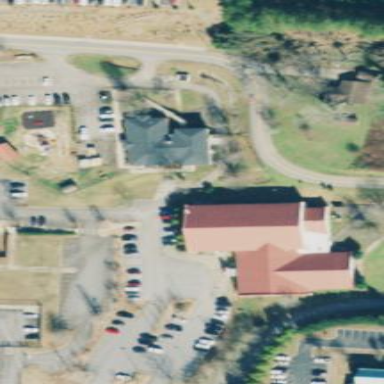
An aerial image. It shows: Parking area.